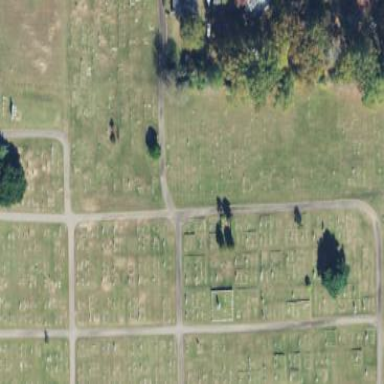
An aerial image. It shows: Cemetery.